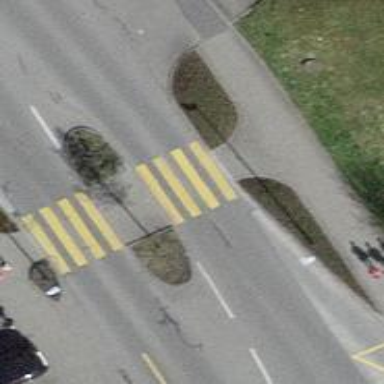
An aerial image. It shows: Marked crossing on footway with clear markings.